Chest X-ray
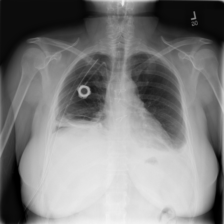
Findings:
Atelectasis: positive
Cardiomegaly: negative
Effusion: negative
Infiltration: negative
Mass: negative
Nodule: negative
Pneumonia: negative
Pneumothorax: negative
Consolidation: negative
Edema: negative
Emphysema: negative
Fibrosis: negative
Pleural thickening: negative
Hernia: negative